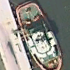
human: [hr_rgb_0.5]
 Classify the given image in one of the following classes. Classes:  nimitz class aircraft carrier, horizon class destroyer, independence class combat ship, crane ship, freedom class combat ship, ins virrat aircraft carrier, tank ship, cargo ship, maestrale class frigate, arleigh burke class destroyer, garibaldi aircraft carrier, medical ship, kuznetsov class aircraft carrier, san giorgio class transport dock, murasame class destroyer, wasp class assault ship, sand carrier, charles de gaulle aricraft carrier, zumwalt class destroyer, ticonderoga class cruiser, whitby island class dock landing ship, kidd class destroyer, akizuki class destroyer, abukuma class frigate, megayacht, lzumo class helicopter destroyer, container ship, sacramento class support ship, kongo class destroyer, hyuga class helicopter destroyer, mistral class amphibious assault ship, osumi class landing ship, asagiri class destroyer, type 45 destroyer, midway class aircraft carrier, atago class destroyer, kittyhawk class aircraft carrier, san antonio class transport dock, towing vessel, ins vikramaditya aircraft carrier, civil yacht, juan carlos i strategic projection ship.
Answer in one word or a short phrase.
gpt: Towing vessel